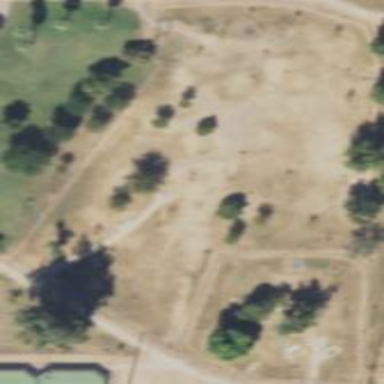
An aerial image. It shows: Dog park enclosed by chain link fence.